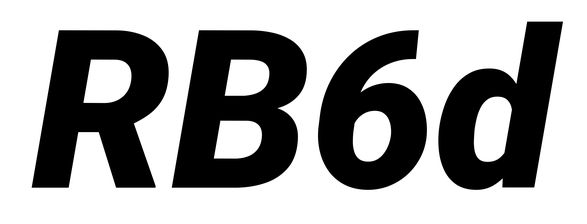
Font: Roboto-Italic_Black_Italic